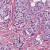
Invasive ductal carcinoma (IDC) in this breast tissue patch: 1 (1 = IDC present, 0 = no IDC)